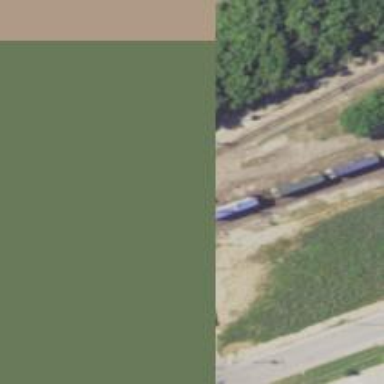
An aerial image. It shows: Railway level crossing.